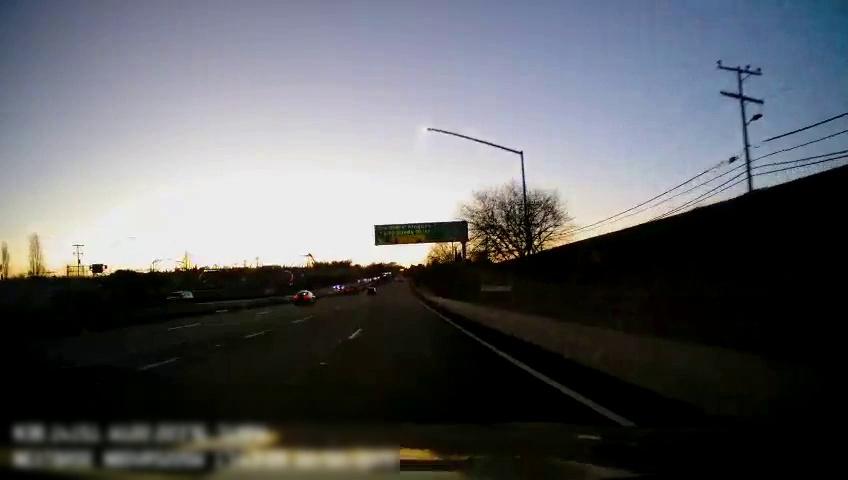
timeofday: Dusk/Dawn/Twilight
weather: Sunny
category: Drivable Space
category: Vehicles | Car
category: Vehicles | Car
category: Vehicles | SUV
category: Lanes | Alternate Lane
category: Lanes | Alternate Lane
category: Lanes | Alternate Lane
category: Lanes | Alternate Lane
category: Traffic | Signs